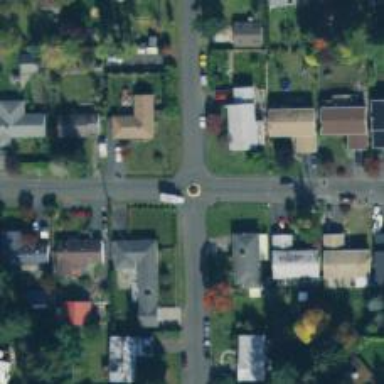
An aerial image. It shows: Roundabout.